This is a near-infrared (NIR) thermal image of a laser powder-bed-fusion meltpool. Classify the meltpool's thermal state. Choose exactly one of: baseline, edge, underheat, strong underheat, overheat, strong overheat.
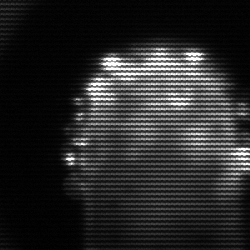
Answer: baseline